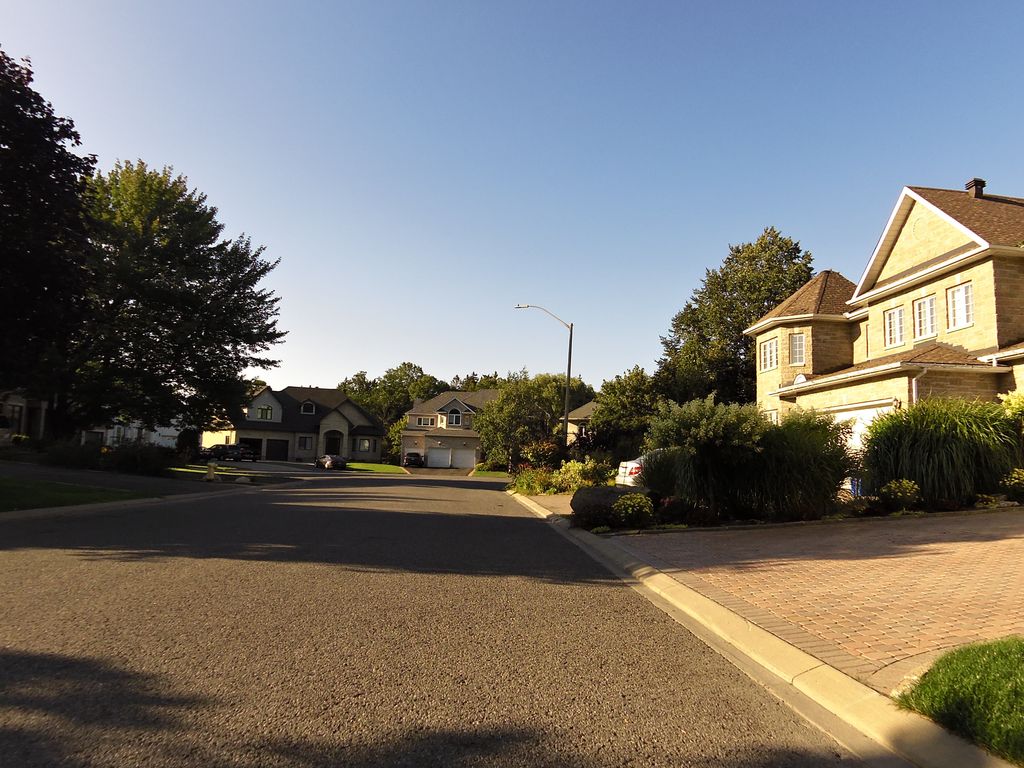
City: ottawa-gatineau